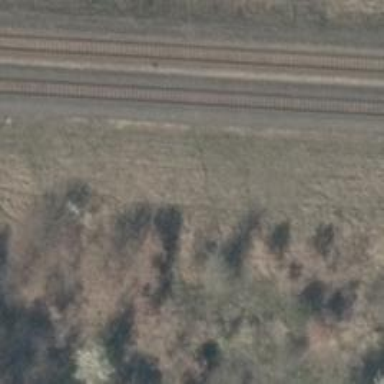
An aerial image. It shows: Abandoned railway.